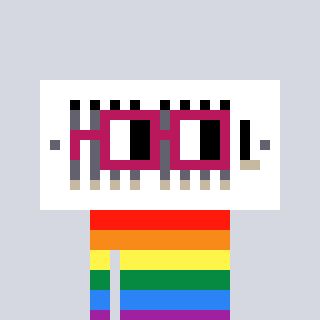
a pixel art character with square dark red glasses, a vent-shaped head and a orange-colored body on a cool background